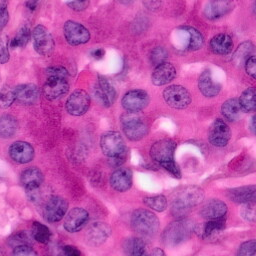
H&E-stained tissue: Pancreatic